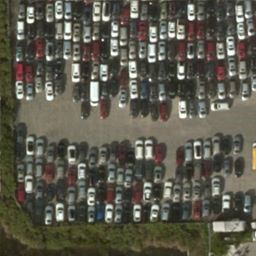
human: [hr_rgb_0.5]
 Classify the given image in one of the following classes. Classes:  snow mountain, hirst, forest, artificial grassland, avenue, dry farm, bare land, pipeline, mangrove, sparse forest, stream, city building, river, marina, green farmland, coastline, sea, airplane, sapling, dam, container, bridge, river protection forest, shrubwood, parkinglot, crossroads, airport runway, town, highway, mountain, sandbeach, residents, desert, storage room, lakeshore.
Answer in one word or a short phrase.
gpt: parkinglot